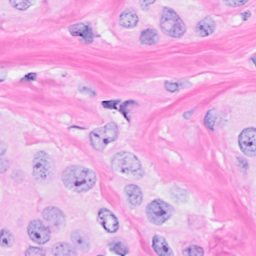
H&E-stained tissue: Breast